Плоский конденсатор подключён к источнику постоянного напряжения $U$. Пластины конденсатора расположены вертикально и имеют форму прямоугольников высотой $H$ (см. рисунок).  Точно над центром конденсатора на высоте $h$ над верхними краями пластин удерживают крупинку, имеющую массу $m$ и несущую заряд $q$. Крупинку отпускают, и она начинает падать в поле тяжести $g$.
При каком минимальном расстоянии $d$ между пластинами крупинка сможет пролететь через конденсатор, не задев пластин? Краевые эффекты и сопротивление воздуха не учитывайте.
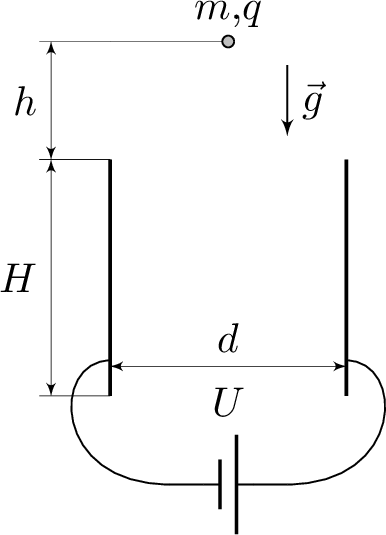
Решение: Электрическое поле направлено горизонтально. Следовательно, вертикальное движение крупинки — это падение с постоянным ускорением $g$.Рассмотрим граничный случай $d=d_{\min }$, когда крупинка попадает в нижний край пластины. В этом случае $d / 2=a t^{2} / 2$, где $t$ — время падения крупинки внутри конденсатора, $a$ — горизонтальное ускорение частицы:$$a=\frac{F}{m}=\frac{|q E|}{m}=\frac{|q| U}{m d}.$$Следовательно$$d=\sqrt{|q| U} t. \qquad (1)$$Вертикальные составляющие скоростей крупинки на уровне верхних и нижних краёв пластин равны соответственно:$$v_{1}=\sqrt{2 g h} \quad \text { и } \quad v_{2}=\sqrt{2 g(H+h)},$$откуда найдем время падения крупинки внутри конденсатора$$t=\frac{v_{2}-v_{1}}{g}=(\sqrt{H+h}-\sqrt{h}) \sqrt{\frac{2}{g}}.$$Подставляя в уравнение $(1)$, получаем ответ$$d_{\min}=\sqrt{\frac{2|q| U}{m g}}(\sqrt{H+h}-\sqrt{h}).$$
Ответ: $$ d_{\min}=\sqrt{\frac{2|q| U}{m g}}(\sqrt{H+h}-\sqrt{h}). $$
Темы:
T, Конденсатор, Электромагнетизм, Всероссийские, Движение в электрическом поле